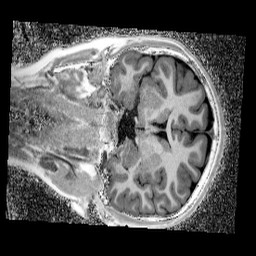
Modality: UNIT1_denoised
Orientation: coronal
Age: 12
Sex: male
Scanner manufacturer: siemens
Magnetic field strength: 3 T
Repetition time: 4 s
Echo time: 0.00299 s